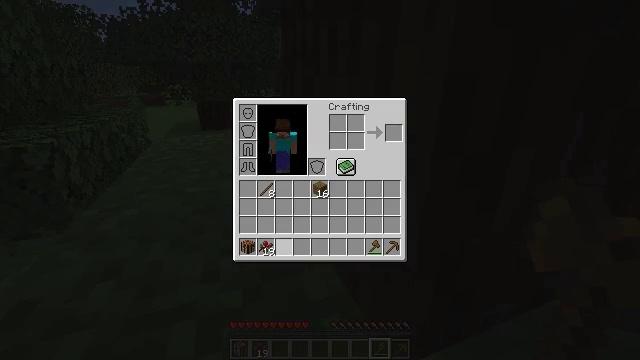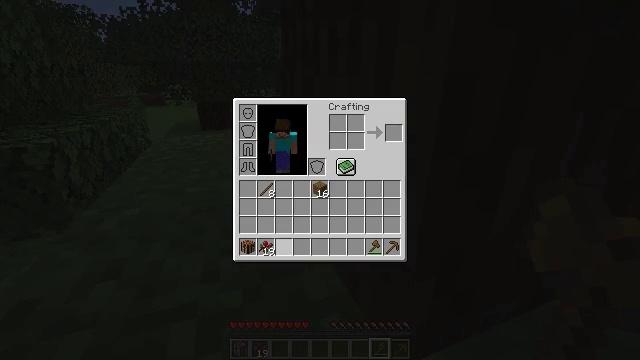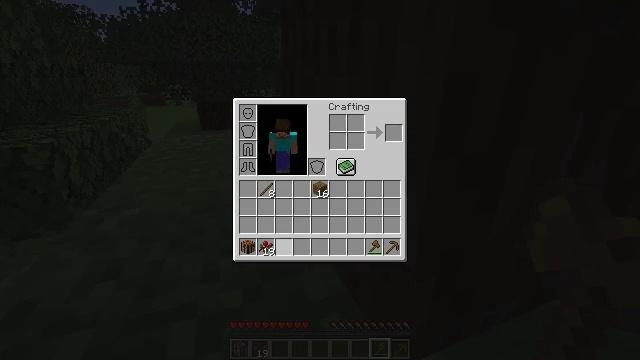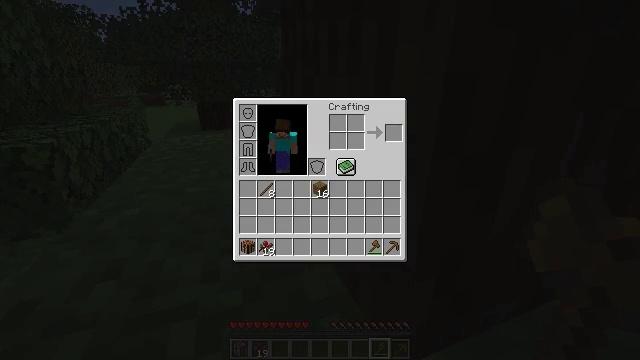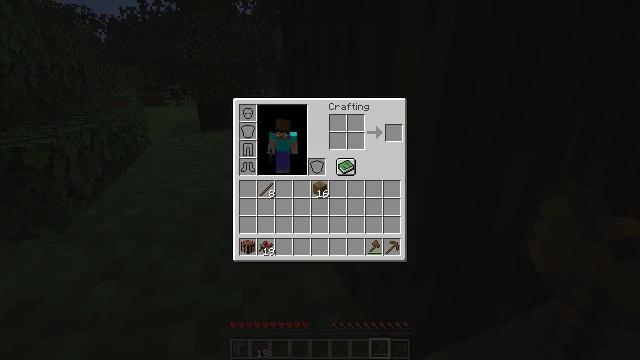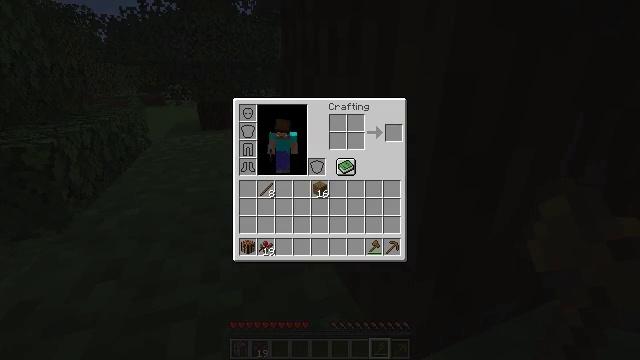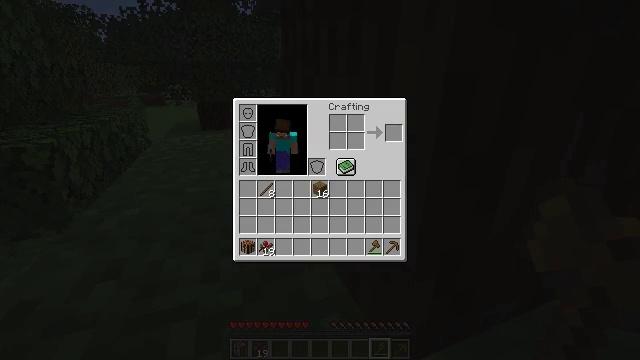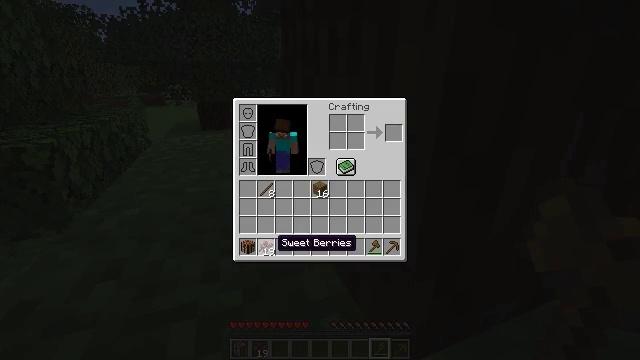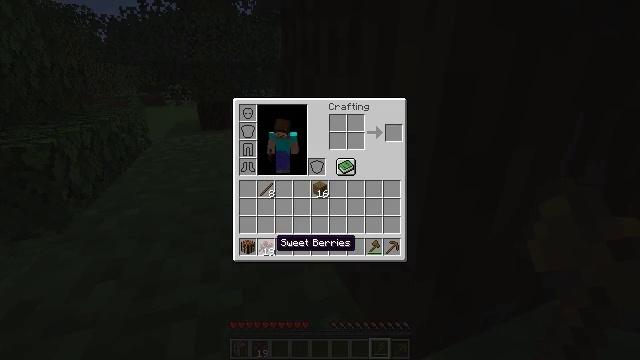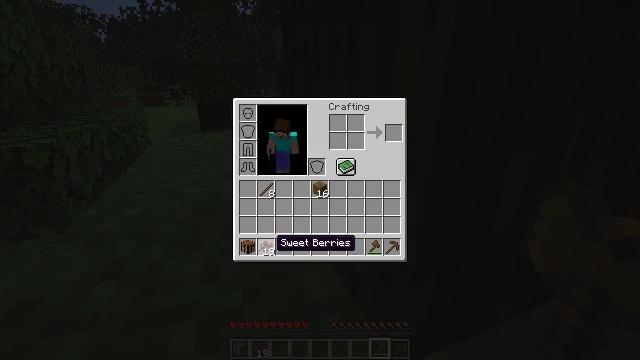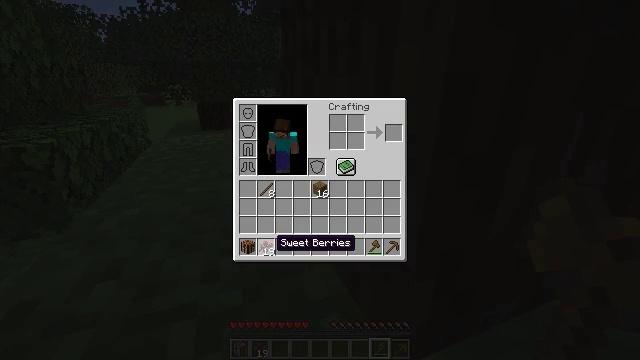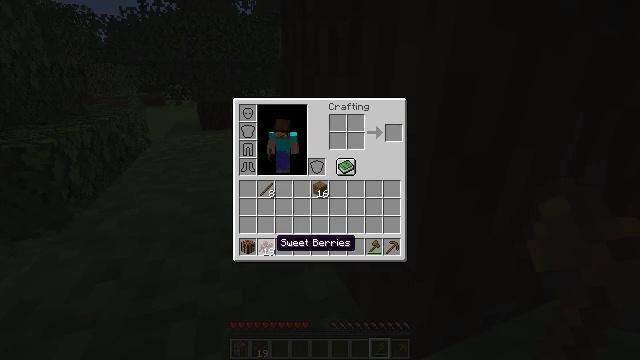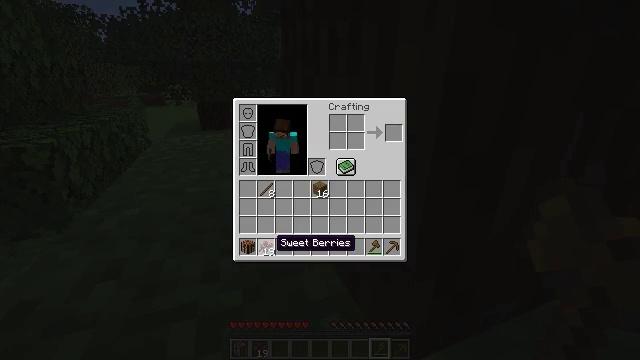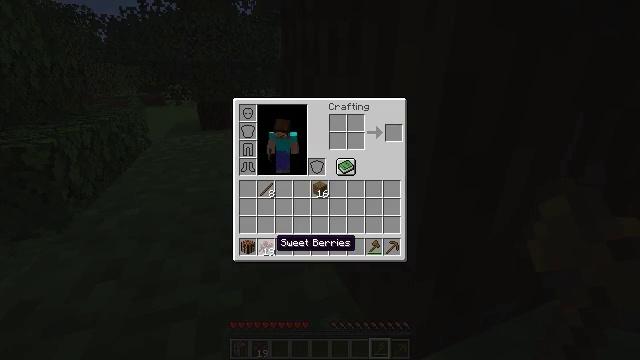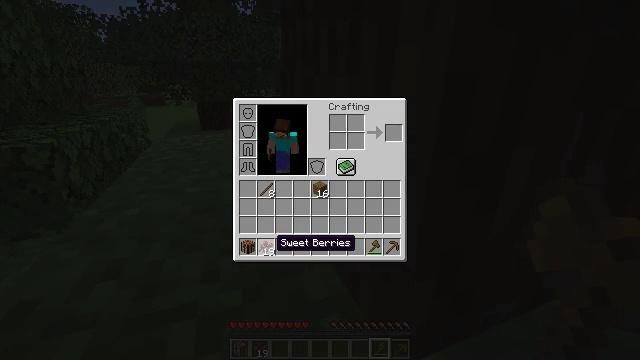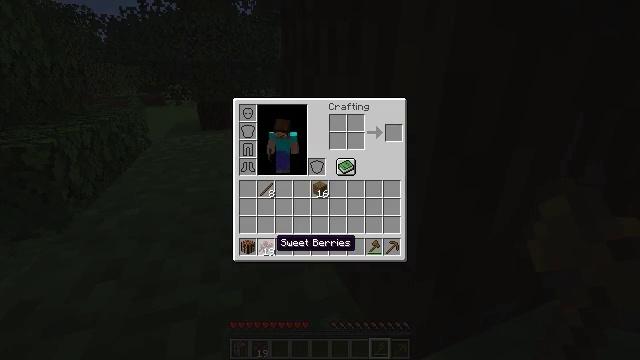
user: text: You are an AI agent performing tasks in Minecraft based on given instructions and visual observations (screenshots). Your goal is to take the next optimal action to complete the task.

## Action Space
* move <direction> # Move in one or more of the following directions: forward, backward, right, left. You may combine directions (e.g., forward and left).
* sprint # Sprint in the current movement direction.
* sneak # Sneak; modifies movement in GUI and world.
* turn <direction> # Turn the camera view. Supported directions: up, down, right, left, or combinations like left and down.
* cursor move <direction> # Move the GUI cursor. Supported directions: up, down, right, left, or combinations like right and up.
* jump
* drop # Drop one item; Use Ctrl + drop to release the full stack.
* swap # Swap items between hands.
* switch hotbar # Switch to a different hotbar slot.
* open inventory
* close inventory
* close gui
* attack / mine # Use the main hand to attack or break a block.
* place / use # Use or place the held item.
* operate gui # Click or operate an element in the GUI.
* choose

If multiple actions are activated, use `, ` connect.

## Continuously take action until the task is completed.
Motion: motion action
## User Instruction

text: Gather sweet berries from the bush.
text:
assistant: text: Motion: no_op
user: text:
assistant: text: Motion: no_op
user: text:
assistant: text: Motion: no_op
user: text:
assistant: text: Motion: no_op
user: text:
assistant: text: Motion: no_op
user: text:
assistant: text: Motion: no_op
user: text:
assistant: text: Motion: no_op
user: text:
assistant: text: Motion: no_op
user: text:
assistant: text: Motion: no_op
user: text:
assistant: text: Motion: no_op
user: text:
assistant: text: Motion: no_op
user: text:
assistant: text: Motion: no_op
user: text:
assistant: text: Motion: no_op
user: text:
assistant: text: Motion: no_op
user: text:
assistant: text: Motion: no_op
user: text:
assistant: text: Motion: close inventory
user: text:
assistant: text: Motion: close inventory
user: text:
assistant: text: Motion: turn left and down, close inventory
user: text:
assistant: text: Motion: turn left, close inventory
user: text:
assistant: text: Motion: move forward and move left, turn left and up
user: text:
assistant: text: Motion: move forward and move left
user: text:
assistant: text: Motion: move forward and move left
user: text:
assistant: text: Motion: move forward and move left
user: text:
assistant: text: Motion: move forward and move left, turn right
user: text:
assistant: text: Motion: move forward and move left, turn right
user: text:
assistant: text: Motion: move forward and move left, turn right
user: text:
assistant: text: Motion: move forward and move left, turn right and up
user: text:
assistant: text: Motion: move forward, turn right and up
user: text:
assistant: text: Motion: move forward, turn right and up
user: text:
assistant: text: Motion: move forward